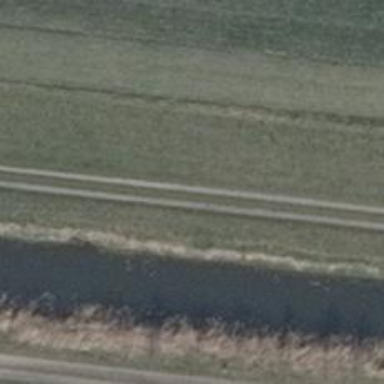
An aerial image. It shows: Grass track with grade3 tracktype.